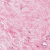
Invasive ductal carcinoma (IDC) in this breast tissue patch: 0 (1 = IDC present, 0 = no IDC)